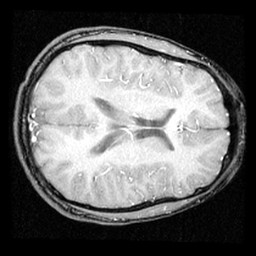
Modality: inplaneT1
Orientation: axial
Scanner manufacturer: ge
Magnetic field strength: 3 T
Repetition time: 0.2 s
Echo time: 0.0036 s